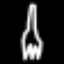
Label: fork